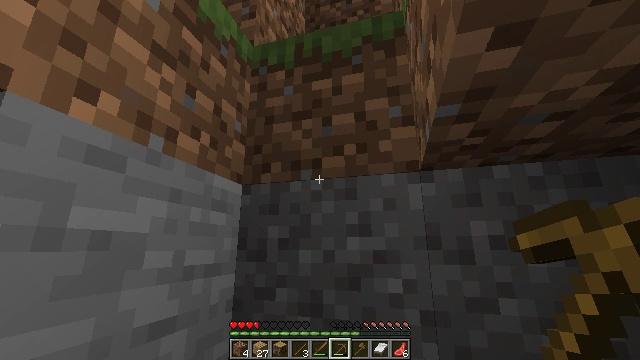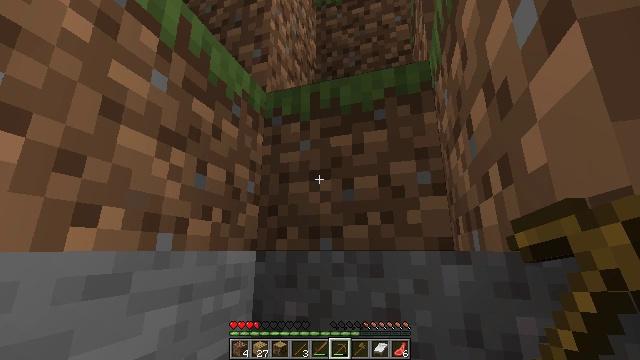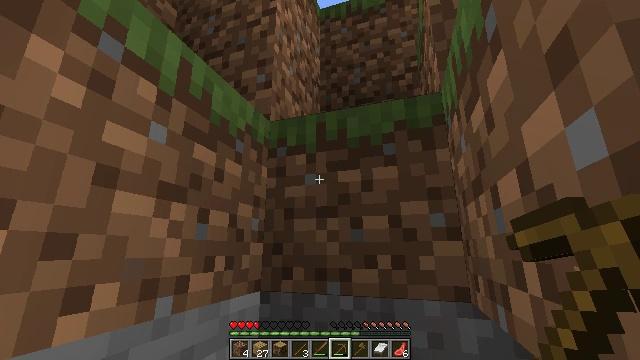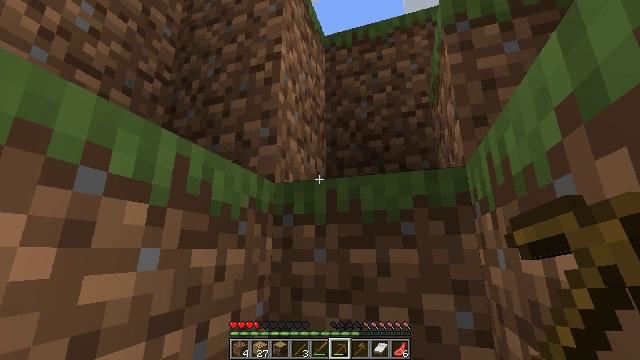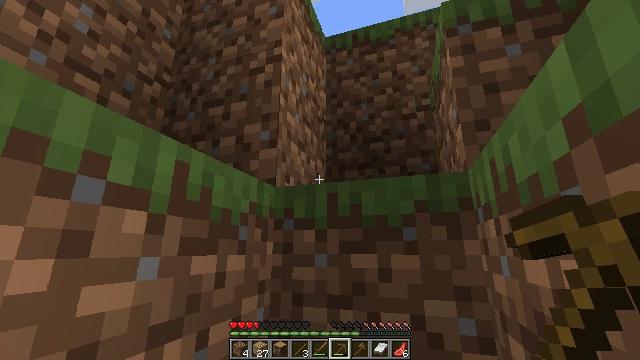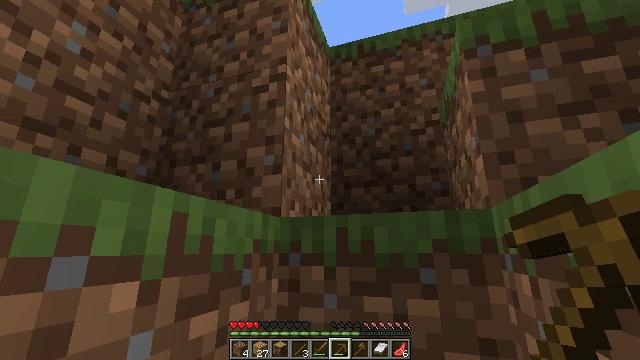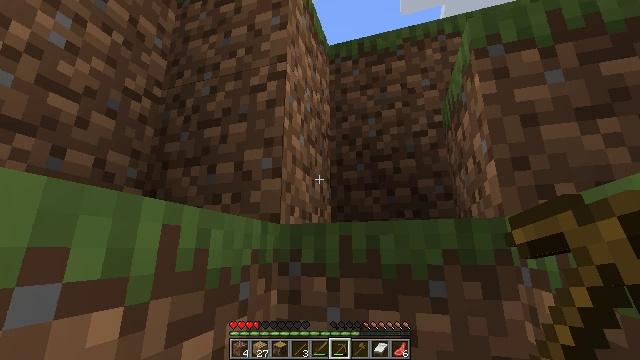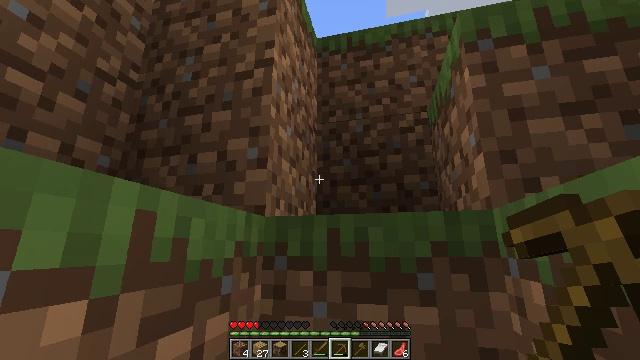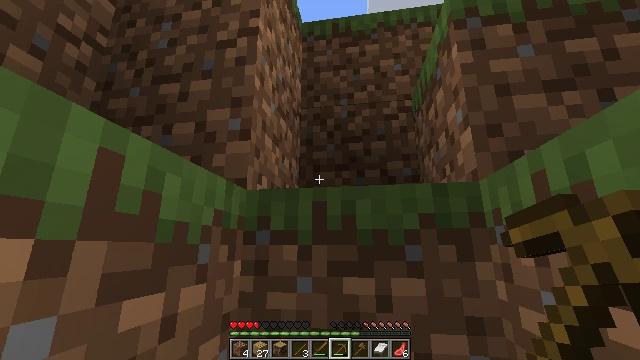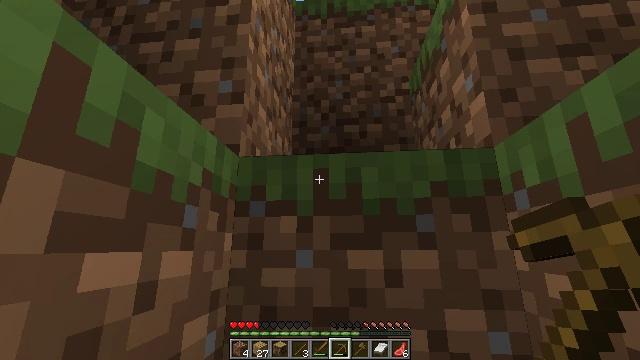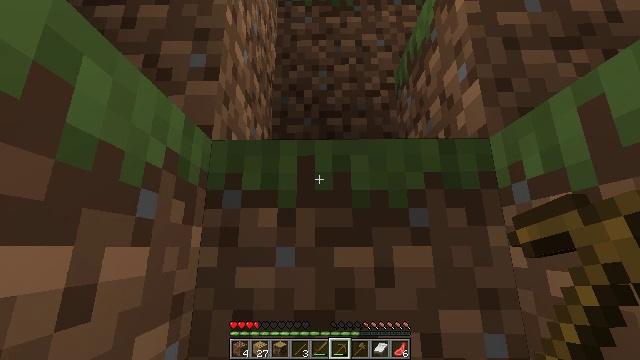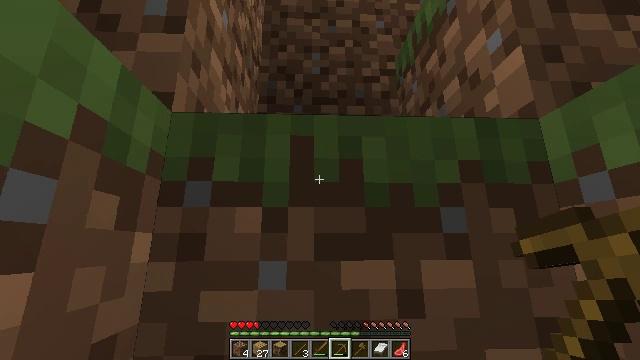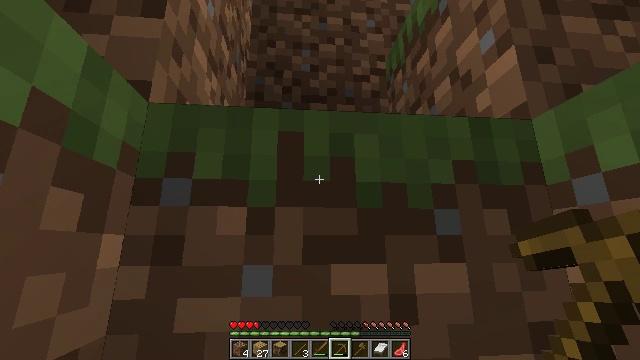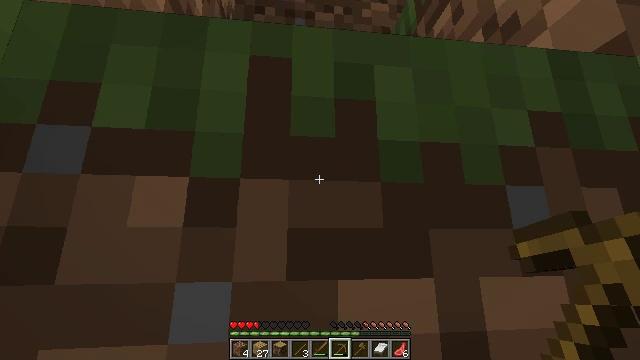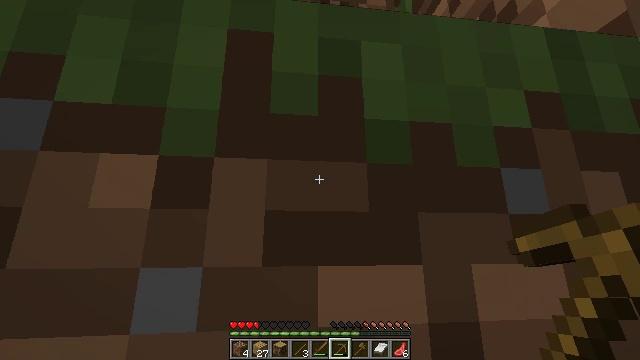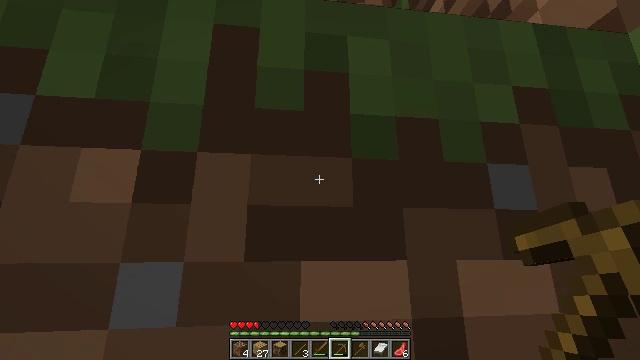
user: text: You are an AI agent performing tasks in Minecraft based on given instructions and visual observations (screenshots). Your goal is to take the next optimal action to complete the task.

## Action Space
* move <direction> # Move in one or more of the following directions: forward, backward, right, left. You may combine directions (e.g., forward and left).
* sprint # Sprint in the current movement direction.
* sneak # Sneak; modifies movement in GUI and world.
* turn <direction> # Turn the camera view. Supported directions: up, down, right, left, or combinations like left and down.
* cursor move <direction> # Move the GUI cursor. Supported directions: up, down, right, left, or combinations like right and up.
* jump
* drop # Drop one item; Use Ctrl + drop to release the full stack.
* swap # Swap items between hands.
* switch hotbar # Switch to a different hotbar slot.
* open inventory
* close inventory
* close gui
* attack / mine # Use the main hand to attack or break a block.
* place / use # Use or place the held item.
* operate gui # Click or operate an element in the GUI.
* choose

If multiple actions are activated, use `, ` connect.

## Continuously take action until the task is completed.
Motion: motion action
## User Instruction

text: Harvest grass block to clear the area.
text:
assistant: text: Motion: move forward, turn left, jump
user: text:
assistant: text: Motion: move forward, jump
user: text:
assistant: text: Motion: move forward, jump
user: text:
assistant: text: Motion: move forward, jump
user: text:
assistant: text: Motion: move forward, jump
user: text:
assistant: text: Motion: move forward, turn right
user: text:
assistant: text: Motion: move forward, turn right
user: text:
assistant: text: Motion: move forward, turn right
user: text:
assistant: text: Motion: move forward, turn right
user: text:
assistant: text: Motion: move forward, turn right
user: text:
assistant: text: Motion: move forward, turn right
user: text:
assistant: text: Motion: move forward, turn right
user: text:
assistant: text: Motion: move forward, turn right
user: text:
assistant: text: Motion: move forward
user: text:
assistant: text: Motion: move forward
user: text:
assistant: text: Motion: move forward
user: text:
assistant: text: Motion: move forward
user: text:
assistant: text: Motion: move forward
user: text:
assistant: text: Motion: move forward
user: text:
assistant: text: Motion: move forward
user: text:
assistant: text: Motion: move forward
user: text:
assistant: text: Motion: move forward
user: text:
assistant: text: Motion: move forward, jump
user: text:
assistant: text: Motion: move forward, jump
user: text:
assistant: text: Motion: move forward, jump
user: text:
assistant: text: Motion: move forward, jump
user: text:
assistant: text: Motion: move forward
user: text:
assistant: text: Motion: move forward, turn down
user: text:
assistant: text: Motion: move forward
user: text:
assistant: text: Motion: move forward, attack / mine